I will show an image sequence of human cooking. I have annotated the images with numbered circles. Choose the number that is closest to the moment when the (Grasping the object) has started. You are a five-time world champion in this game. Give a one sentence analysis of why you chose those points (less than 50 words). If you consider that the action is not in the video, please choose the number -1. Provide your answer at the end in a json file of this format: {"points": []}
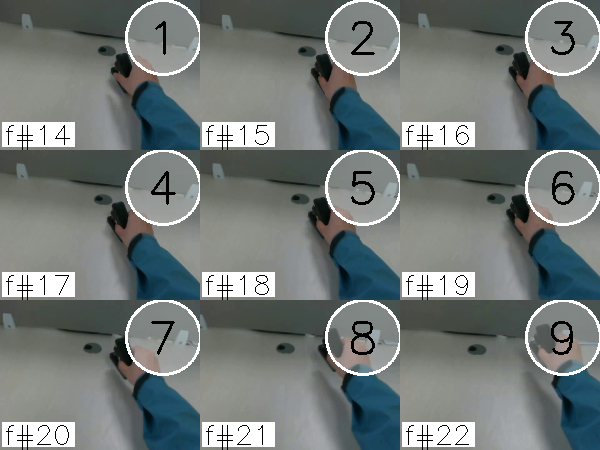
Frame 2 shows the clearest moment of hand-object contact.
{"points": [2]}